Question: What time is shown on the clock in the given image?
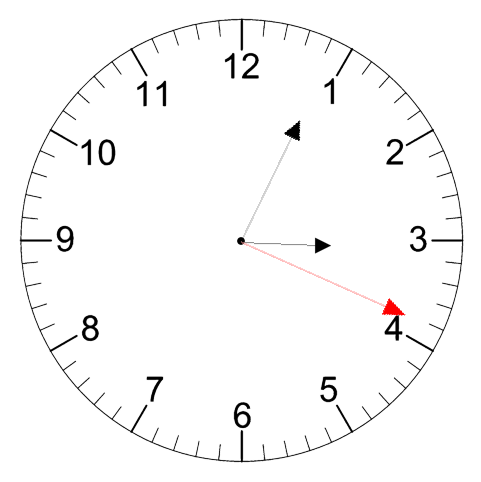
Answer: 03:04:19